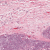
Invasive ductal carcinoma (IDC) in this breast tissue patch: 0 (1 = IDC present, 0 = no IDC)